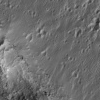
Atmospheric dust classification: not_dusty